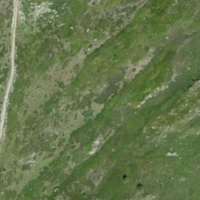
EUNIS habitat code: 26
Species observed at this site:
Vaccinium uliginosum